Platform: macOS
Application: Arc Browser
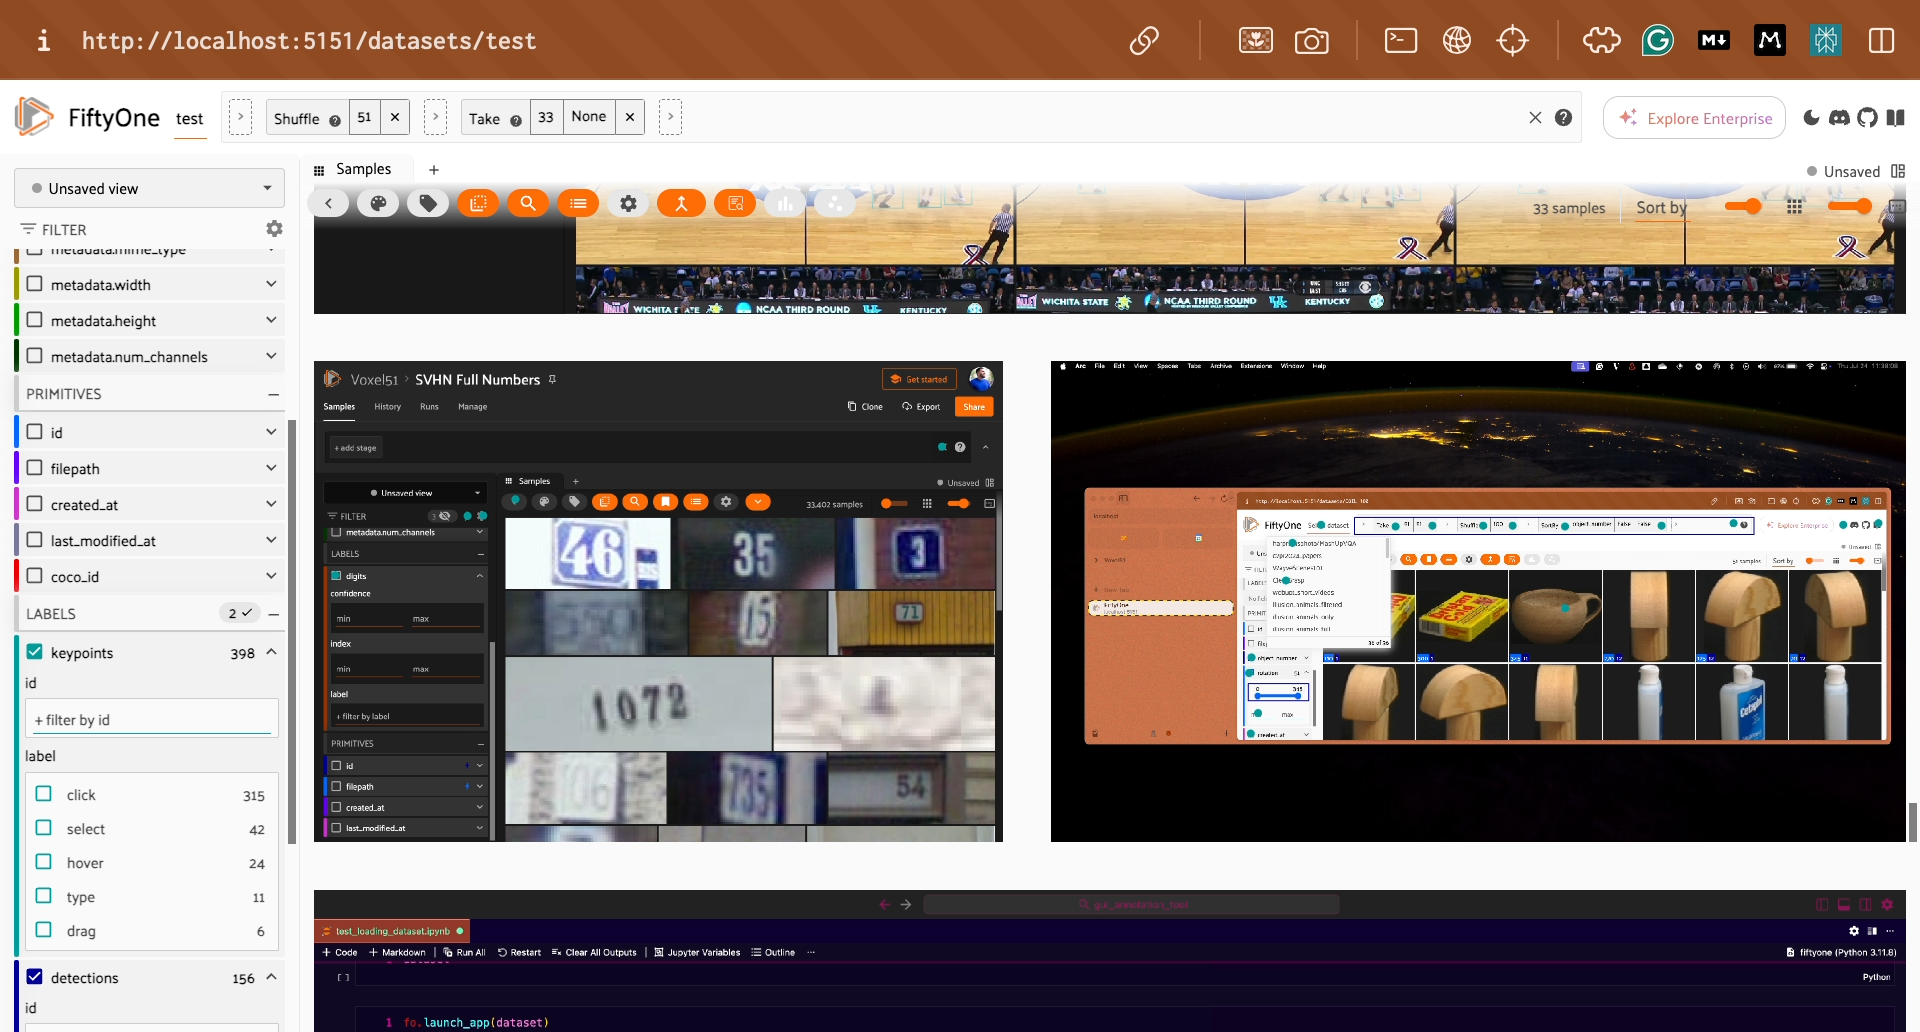
task_description: Where can I find the number of type keypoints labels in the current view?
action_type: hover
element_info: Text
steps_since_start: 1